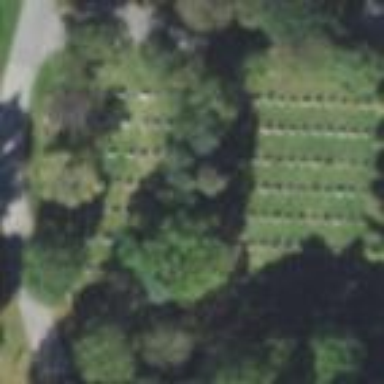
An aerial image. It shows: Historic memorial located in graveyard.